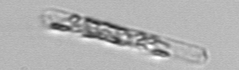
Label: Dactyliosolen_fragilissimus